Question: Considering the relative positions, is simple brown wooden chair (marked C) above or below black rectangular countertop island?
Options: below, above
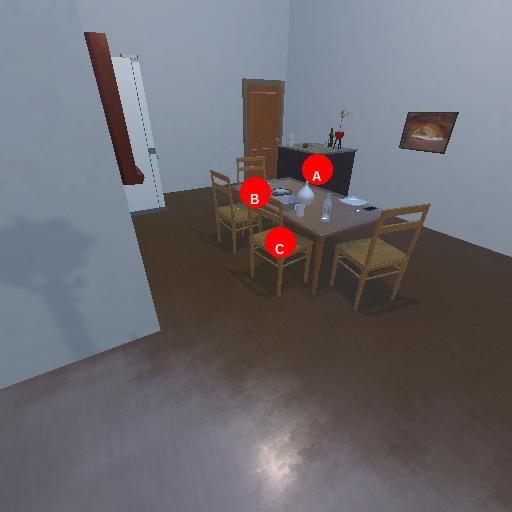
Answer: below